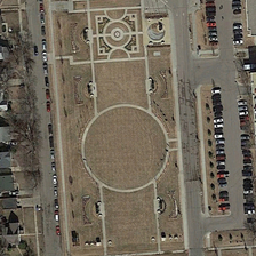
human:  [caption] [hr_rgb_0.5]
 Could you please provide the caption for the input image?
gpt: The floor of the square consists of a brick aisle.

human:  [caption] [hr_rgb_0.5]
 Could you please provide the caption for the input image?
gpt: The ground of the square is a brick alley.

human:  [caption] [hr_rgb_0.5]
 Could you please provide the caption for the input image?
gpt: The ground of the square

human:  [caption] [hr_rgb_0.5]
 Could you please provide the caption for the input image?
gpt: The square ground is made of brick lanes.

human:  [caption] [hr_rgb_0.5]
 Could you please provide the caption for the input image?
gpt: The floor of the square consists of a band of bricks.